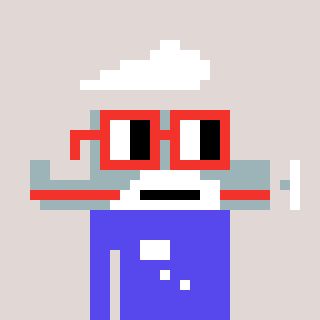
a pixel art character with square red glasses, a plane-shaped head and a computerblue-colored body on a warm background